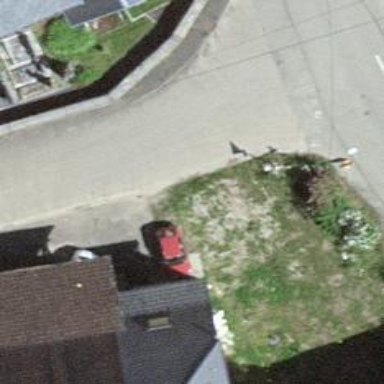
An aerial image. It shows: Residential road.